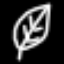
Label: leaf